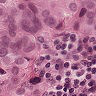
Metastatic tissue present: yes